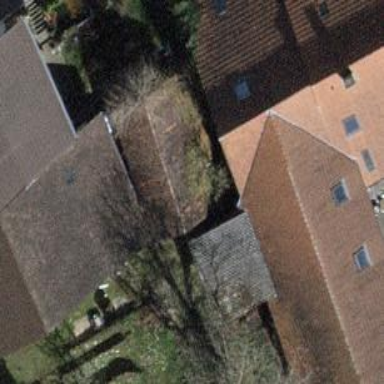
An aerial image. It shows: Building with tile roof.